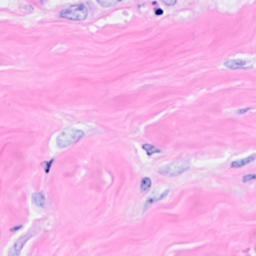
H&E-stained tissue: Breast